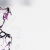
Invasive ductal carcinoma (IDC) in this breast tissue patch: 0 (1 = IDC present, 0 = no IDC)